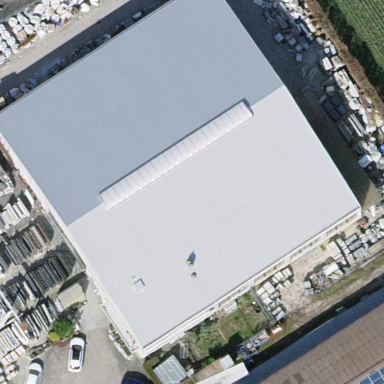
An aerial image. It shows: Warehouse.